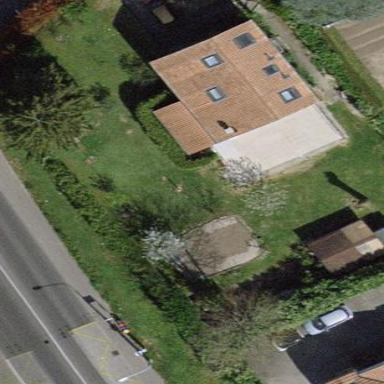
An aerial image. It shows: Garden surrounded by fence.